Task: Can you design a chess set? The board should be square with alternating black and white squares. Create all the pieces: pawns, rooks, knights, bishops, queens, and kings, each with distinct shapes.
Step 4023:
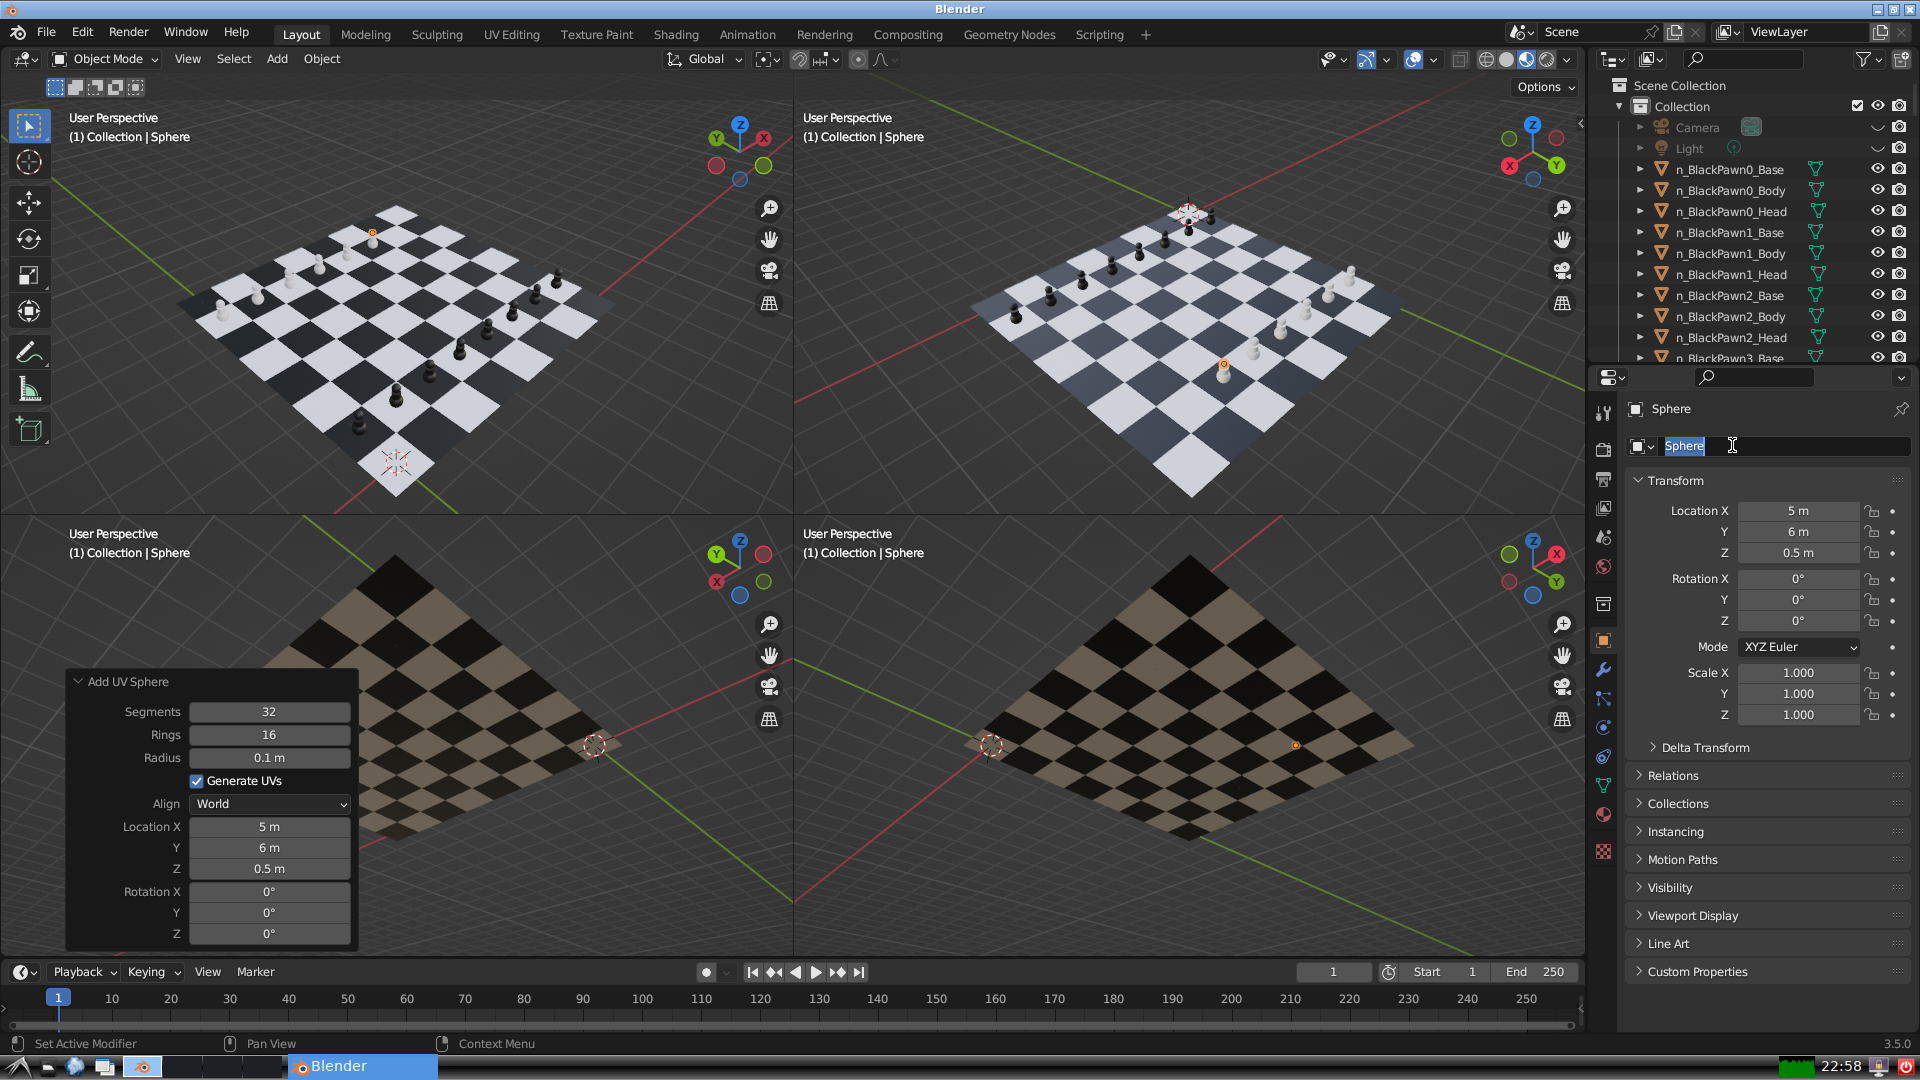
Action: input_text: n_WhitePawn5_Head